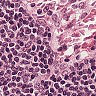
Metastatic tissue present: no